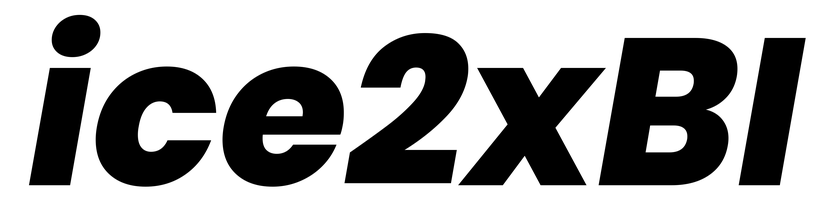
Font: Poppins-ExtraBoldItalic